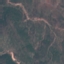
Land use / land cover: HerbaceousVegetation